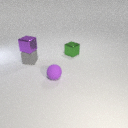
small gray rubber cube in front of small green metal cube